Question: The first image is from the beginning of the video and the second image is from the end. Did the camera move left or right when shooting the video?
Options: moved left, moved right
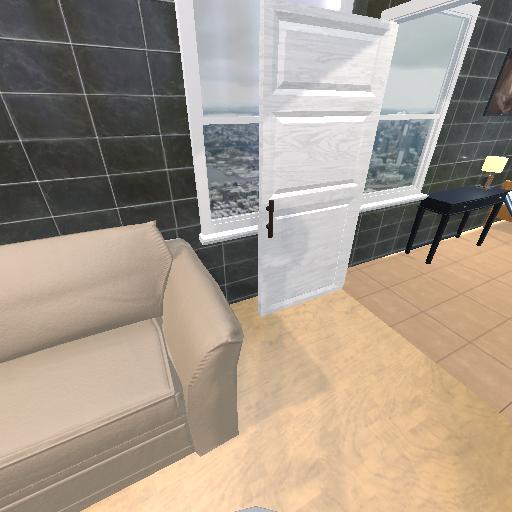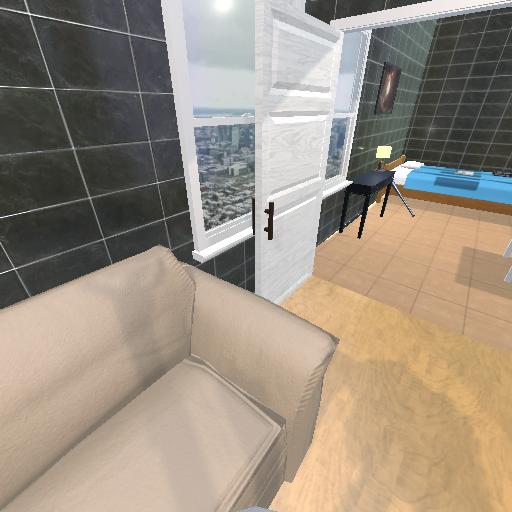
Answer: moved left